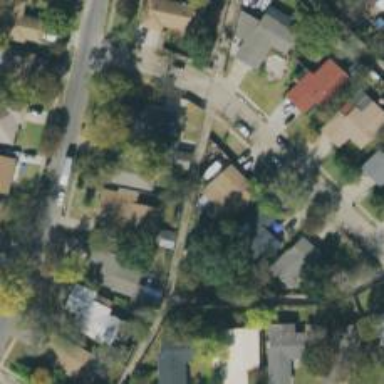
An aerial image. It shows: Alleyway designated as service road.